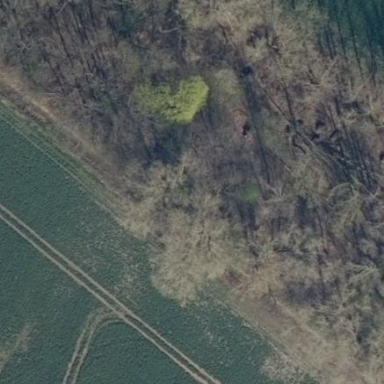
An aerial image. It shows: Forest area.